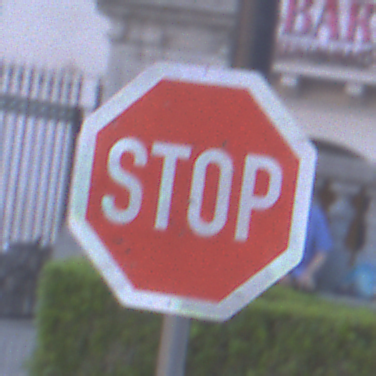
Verkehrszeichen: Stop
Umgebung: Outdoor, Urban
Tageszeit: SunriseSunset
Wetter: PartlyCloudy
Licht: Natural
Jahreszeit: NotSpecified
Kontrast: LowContrast